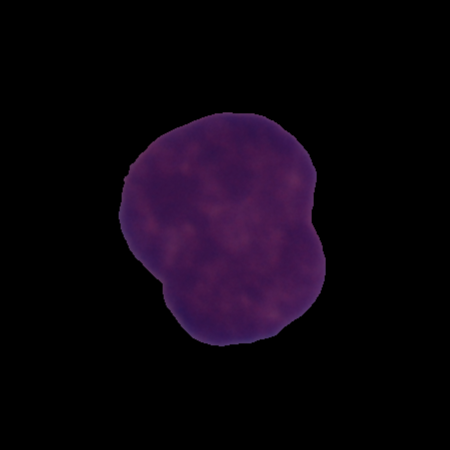
Label: cancer